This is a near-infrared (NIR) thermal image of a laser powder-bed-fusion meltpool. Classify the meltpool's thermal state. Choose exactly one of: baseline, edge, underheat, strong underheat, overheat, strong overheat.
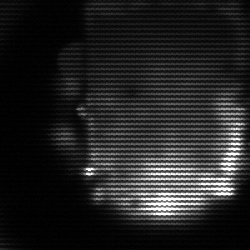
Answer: baseline